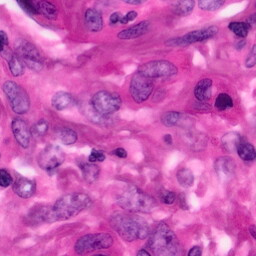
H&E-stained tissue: Pancreatic